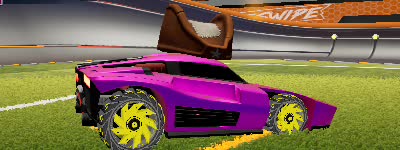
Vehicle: breakout